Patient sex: M
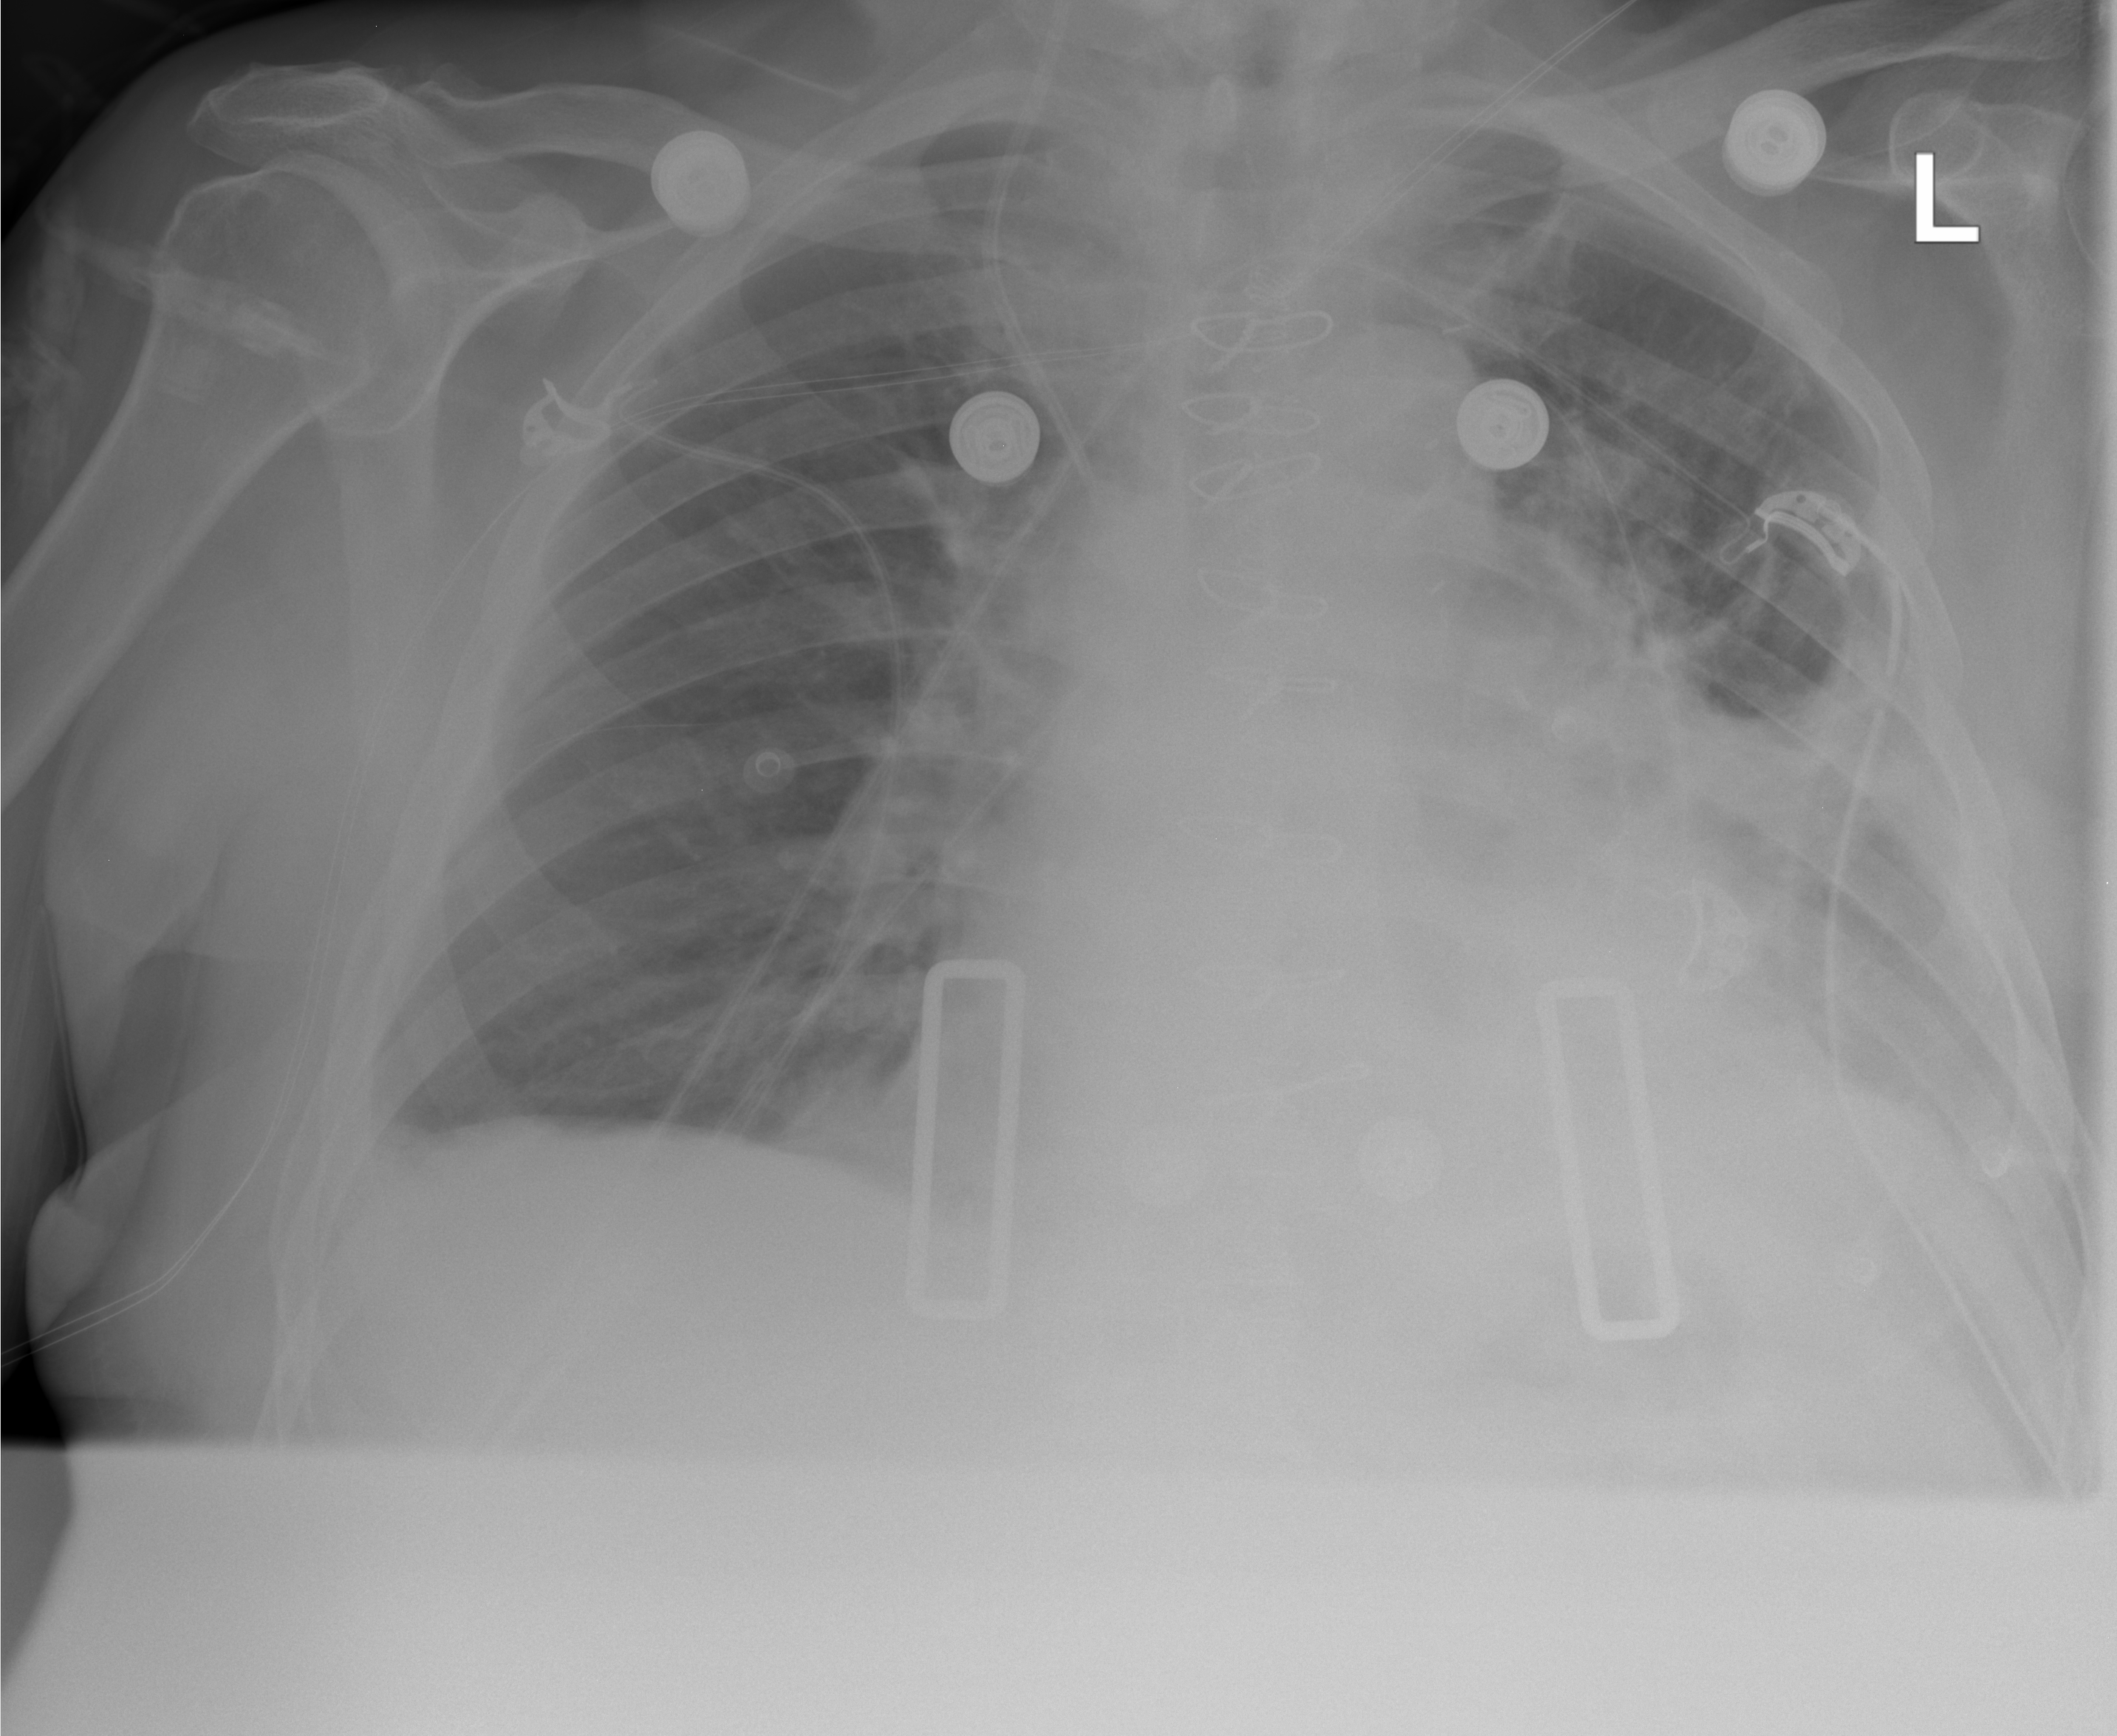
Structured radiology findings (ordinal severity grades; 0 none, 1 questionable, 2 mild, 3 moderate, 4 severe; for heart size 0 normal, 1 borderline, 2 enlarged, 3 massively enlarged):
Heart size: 2
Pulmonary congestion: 0
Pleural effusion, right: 2
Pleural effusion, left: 2
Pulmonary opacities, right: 0
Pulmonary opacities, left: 0
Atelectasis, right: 2
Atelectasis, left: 2